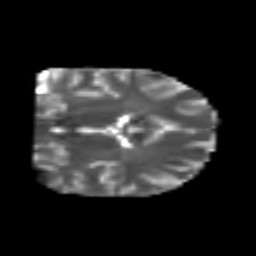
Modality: T2w
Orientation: coronal
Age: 25
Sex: male
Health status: healthy